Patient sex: M
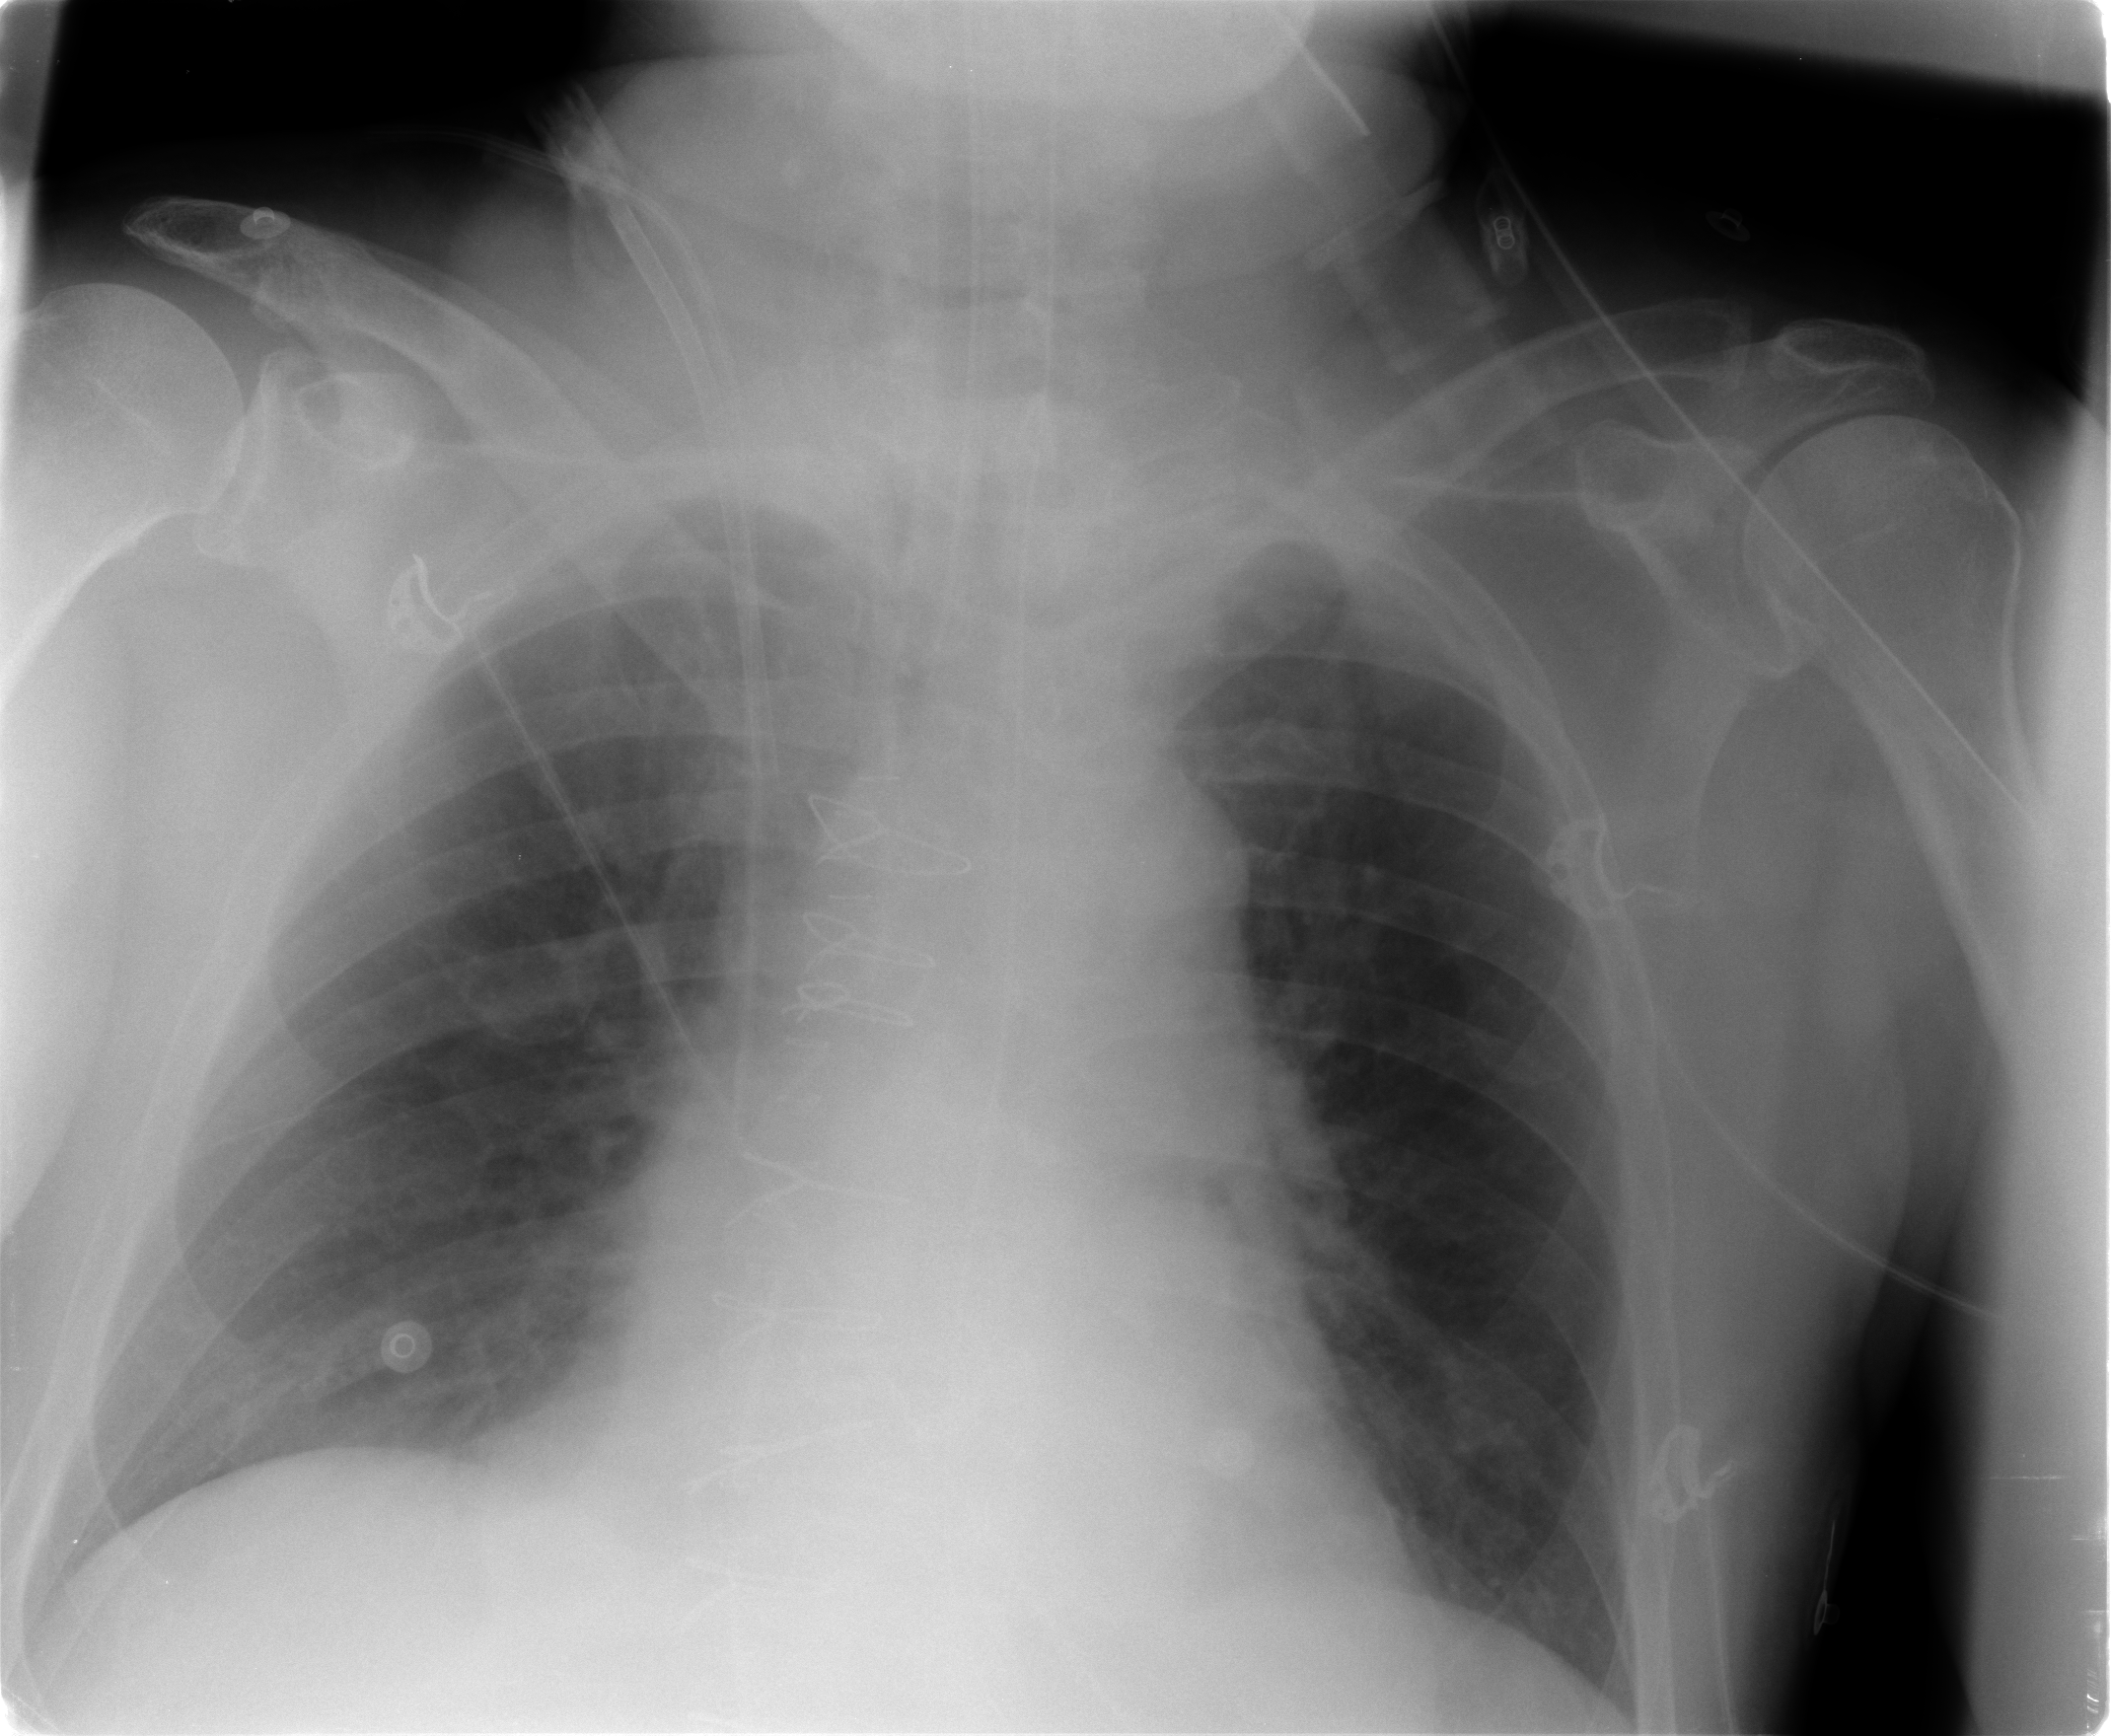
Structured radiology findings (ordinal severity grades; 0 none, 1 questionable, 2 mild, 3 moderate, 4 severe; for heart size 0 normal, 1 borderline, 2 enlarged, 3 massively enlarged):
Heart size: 0
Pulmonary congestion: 2
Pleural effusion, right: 0
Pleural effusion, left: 0
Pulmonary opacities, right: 0
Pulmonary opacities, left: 0
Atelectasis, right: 0
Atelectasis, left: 0